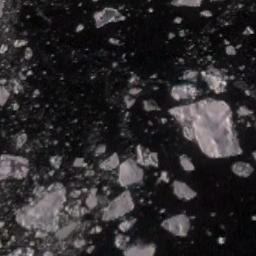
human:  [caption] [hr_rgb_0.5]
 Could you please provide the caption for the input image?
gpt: A group of sparse ice cubes floating on the blue sea .

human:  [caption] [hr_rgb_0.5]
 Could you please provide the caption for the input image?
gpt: There are different shapes of sea ice .

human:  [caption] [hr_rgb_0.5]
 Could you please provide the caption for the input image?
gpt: There are many ice on the black sea .

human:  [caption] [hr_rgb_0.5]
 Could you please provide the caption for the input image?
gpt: A lot of sea ice of different sizes and thickness float in the deep blue sea .

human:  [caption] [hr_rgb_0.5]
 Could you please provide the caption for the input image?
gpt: There are many pieces of sea ice .